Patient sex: F
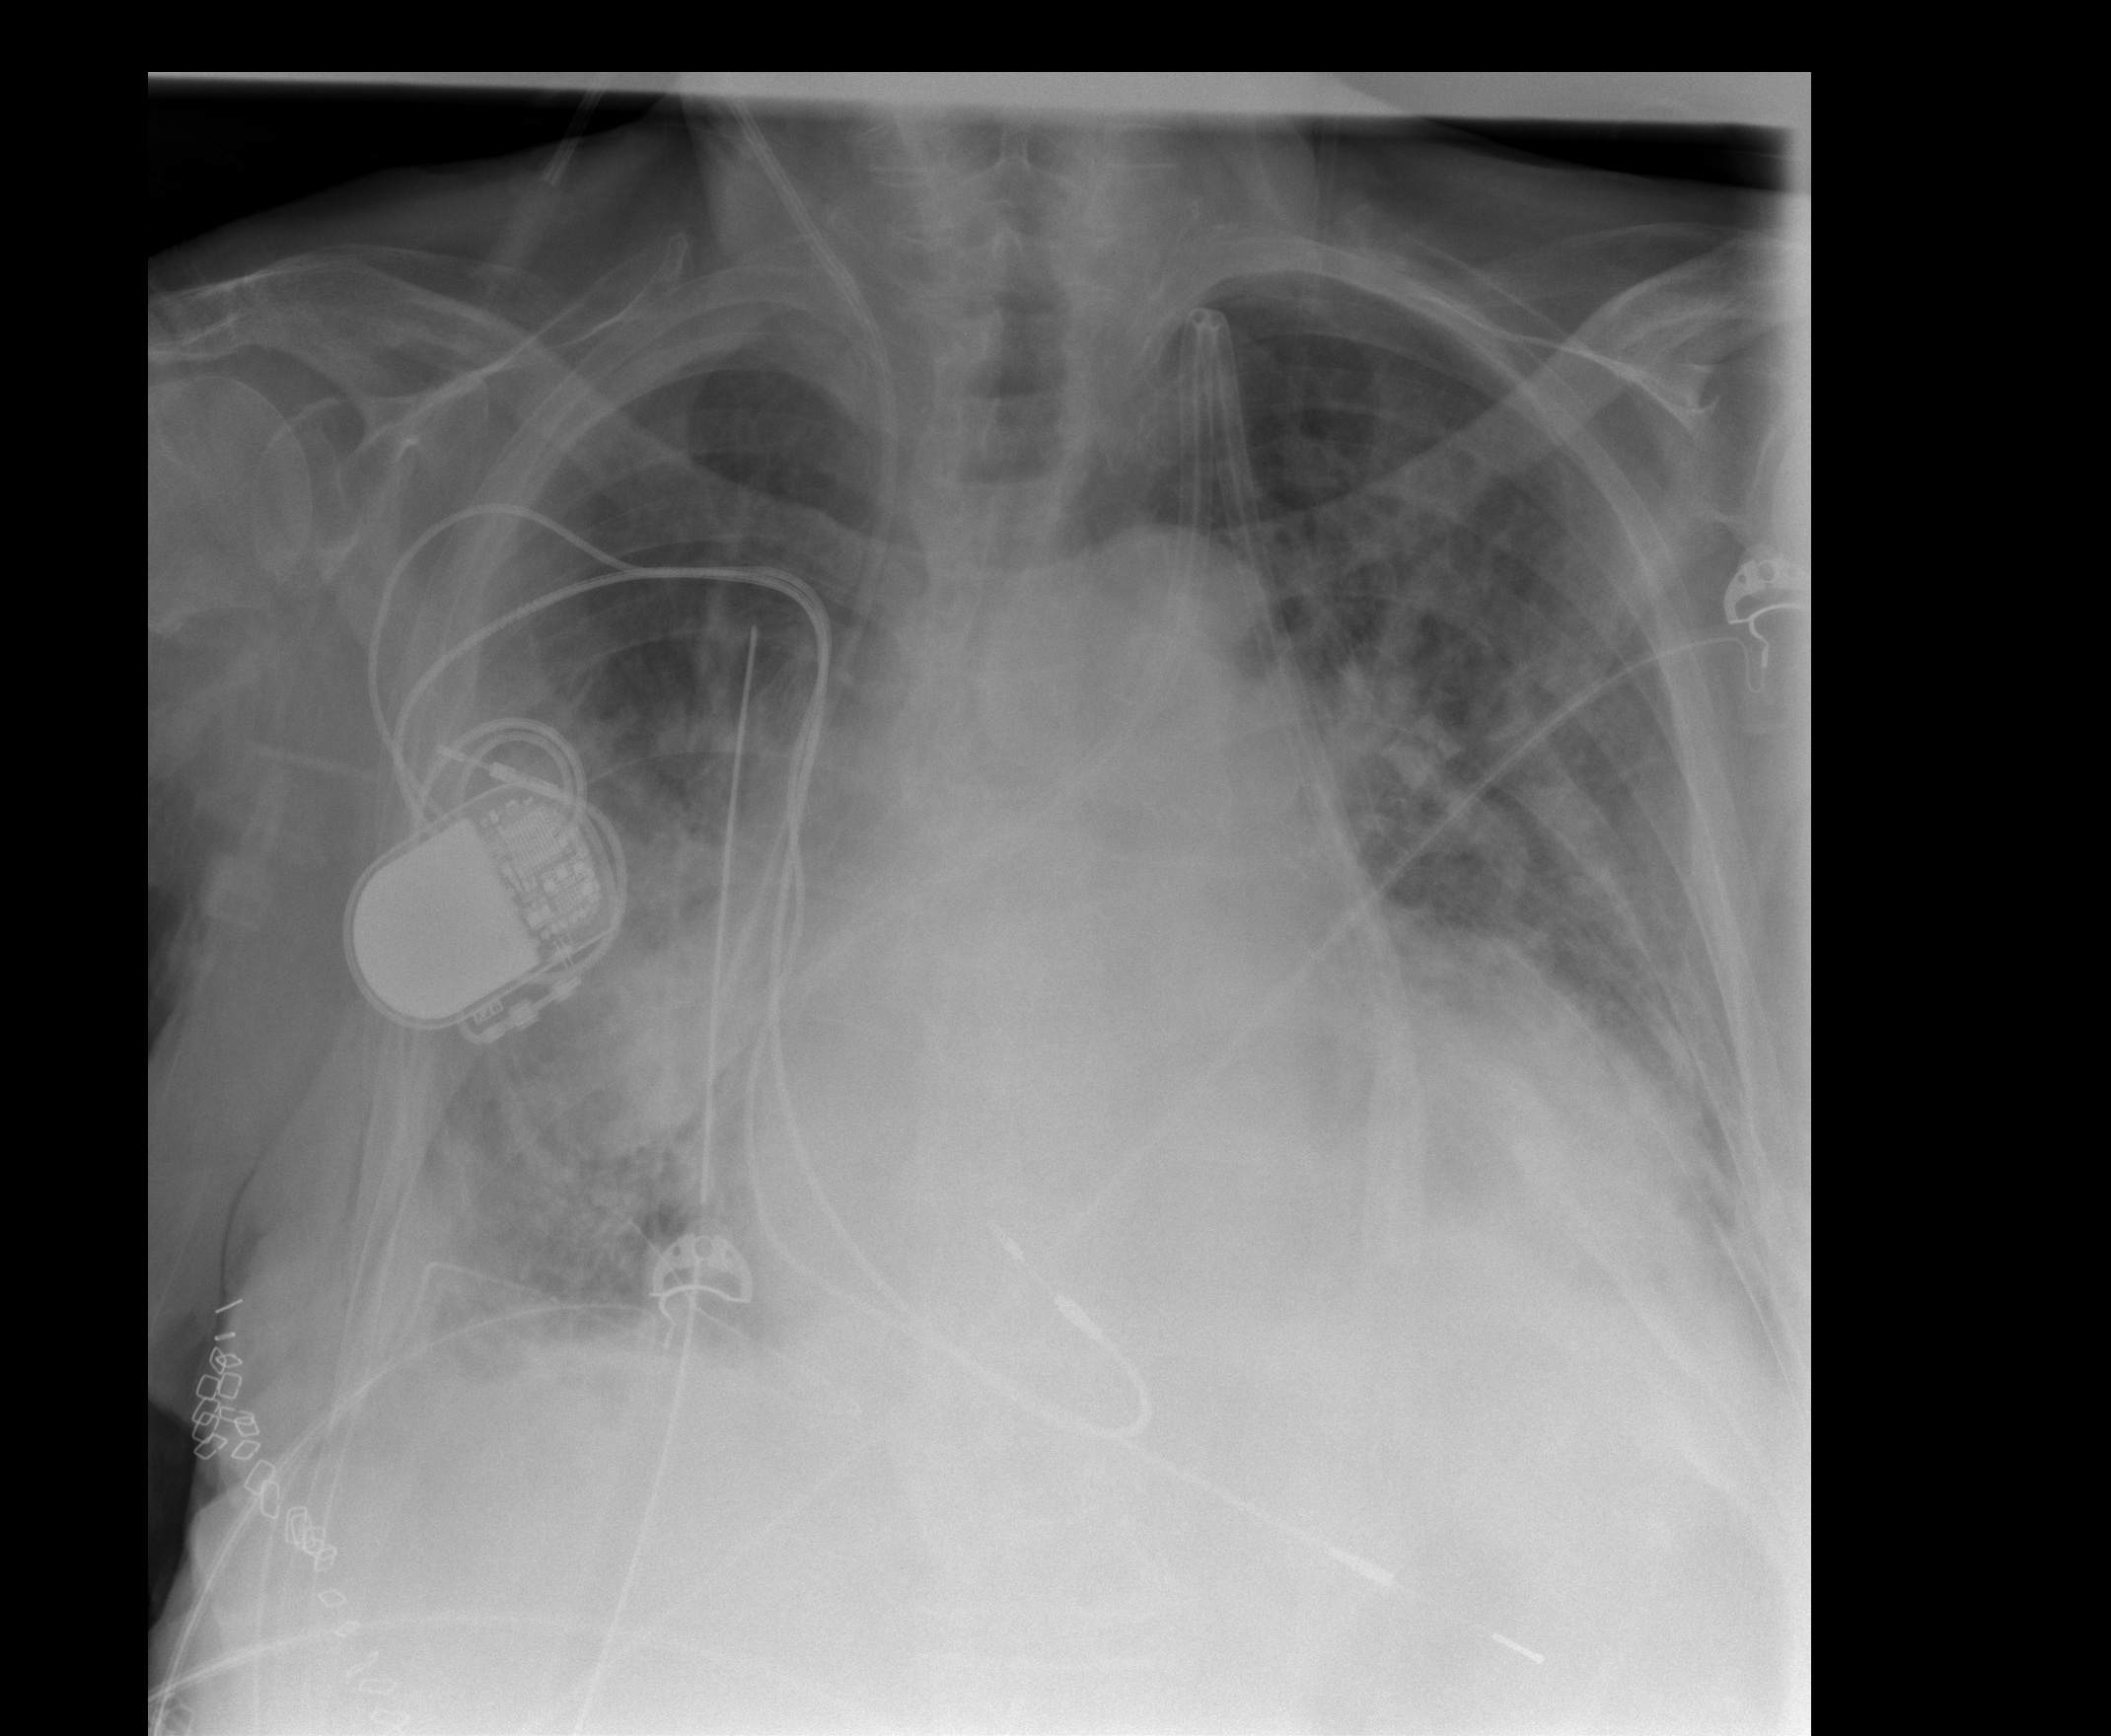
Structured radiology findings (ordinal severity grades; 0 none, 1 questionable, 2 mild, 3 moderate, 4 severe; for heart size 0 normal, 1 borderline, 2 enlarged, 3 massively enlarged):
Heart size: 2
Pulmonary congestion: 3
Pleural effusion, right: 2
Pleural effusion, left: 2
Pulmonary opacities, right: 3
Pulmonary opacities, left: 3
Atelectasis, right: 3
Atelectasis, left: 3